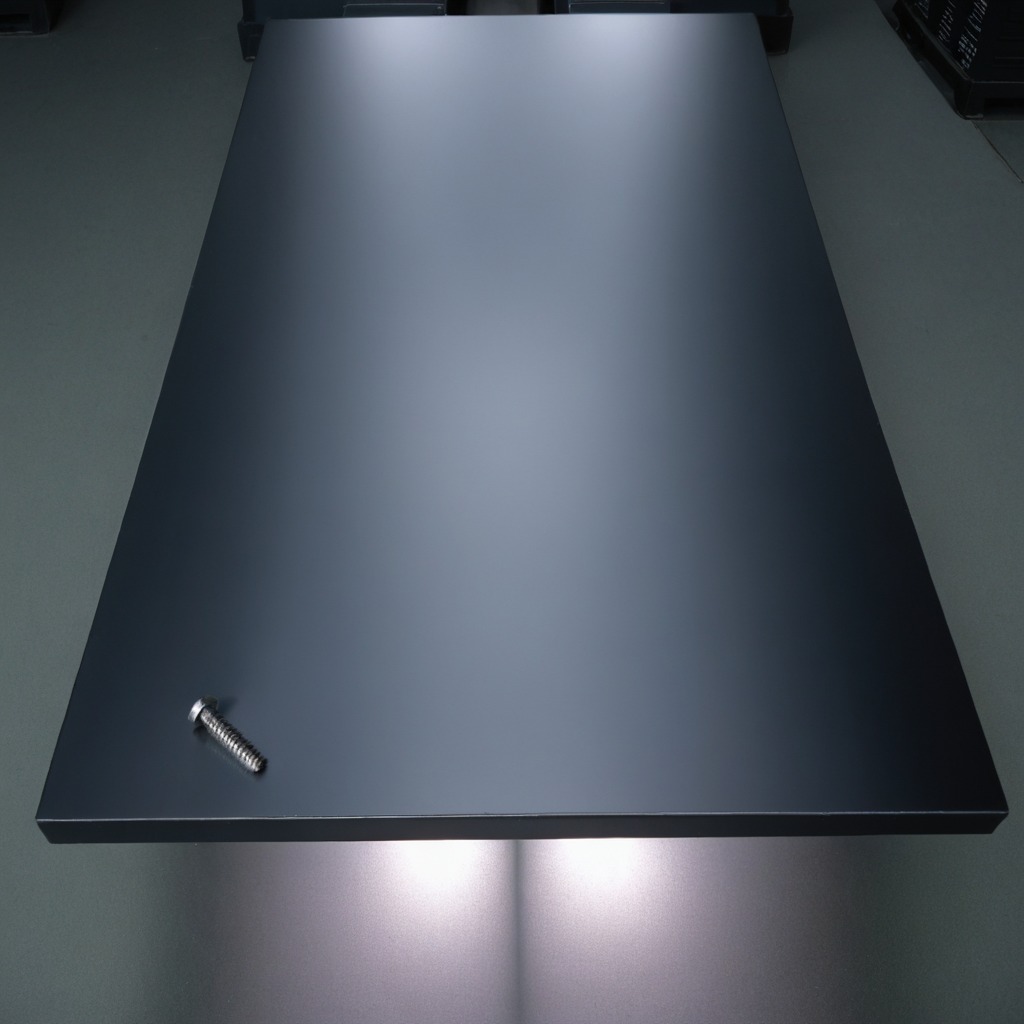
A metal screw is lying on a clean empty table in a basement in the evening soft directional lighting on the tabletop realistic grain studio-quality clarity centered framing